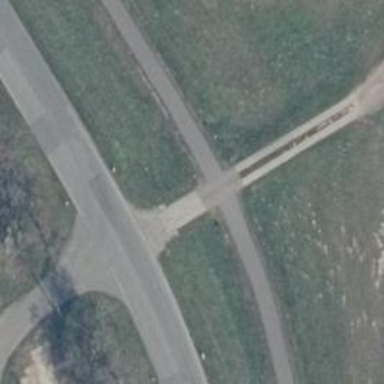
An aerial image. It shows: Asphalt track with track type of grade 3.